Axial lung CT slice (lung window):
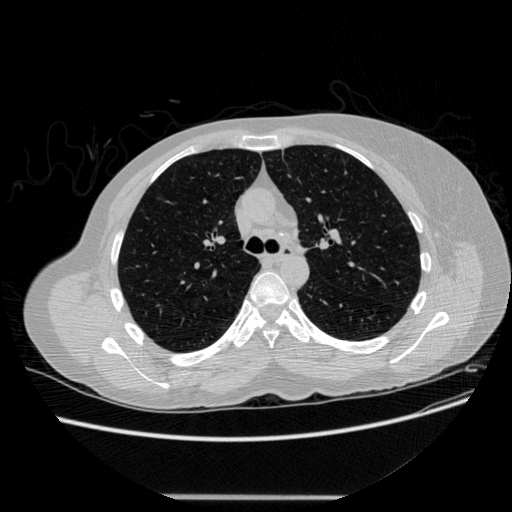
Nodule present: no